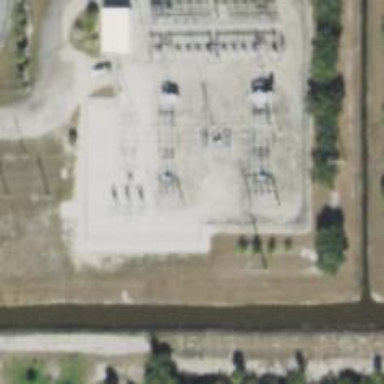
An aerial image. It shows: Switch used for power control.